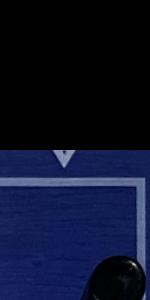
Label: Empty